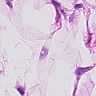
Metastatic tissue present: no